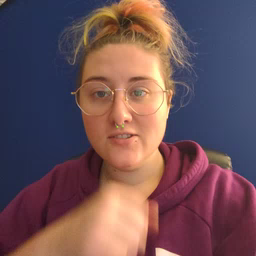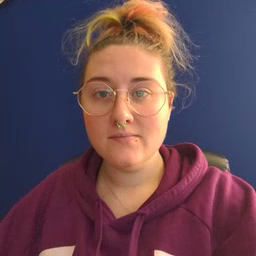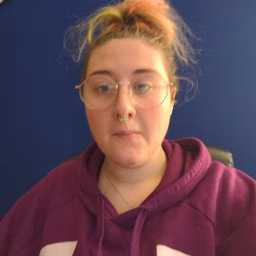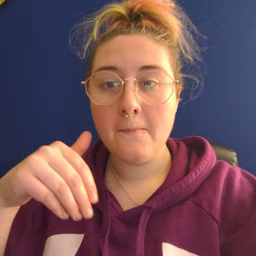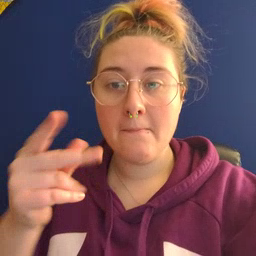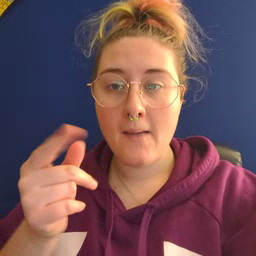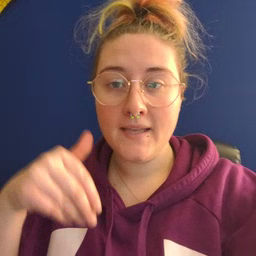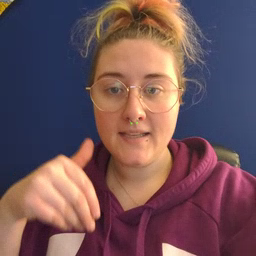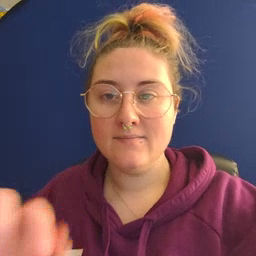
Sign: puppy